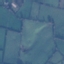
Land use / land cover: Pasture